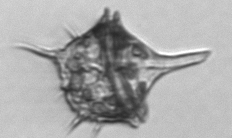
Label: Amylax